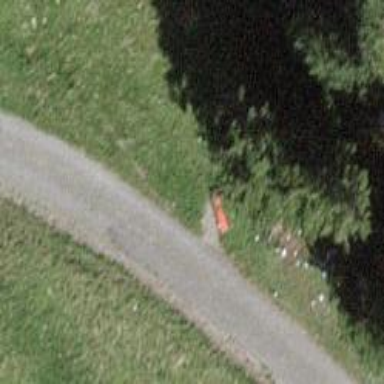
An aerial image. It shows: Bench for seating.